Field crop: maize
Growth stage: 2
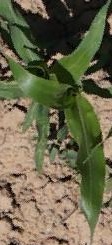
Species: maize